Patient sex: M
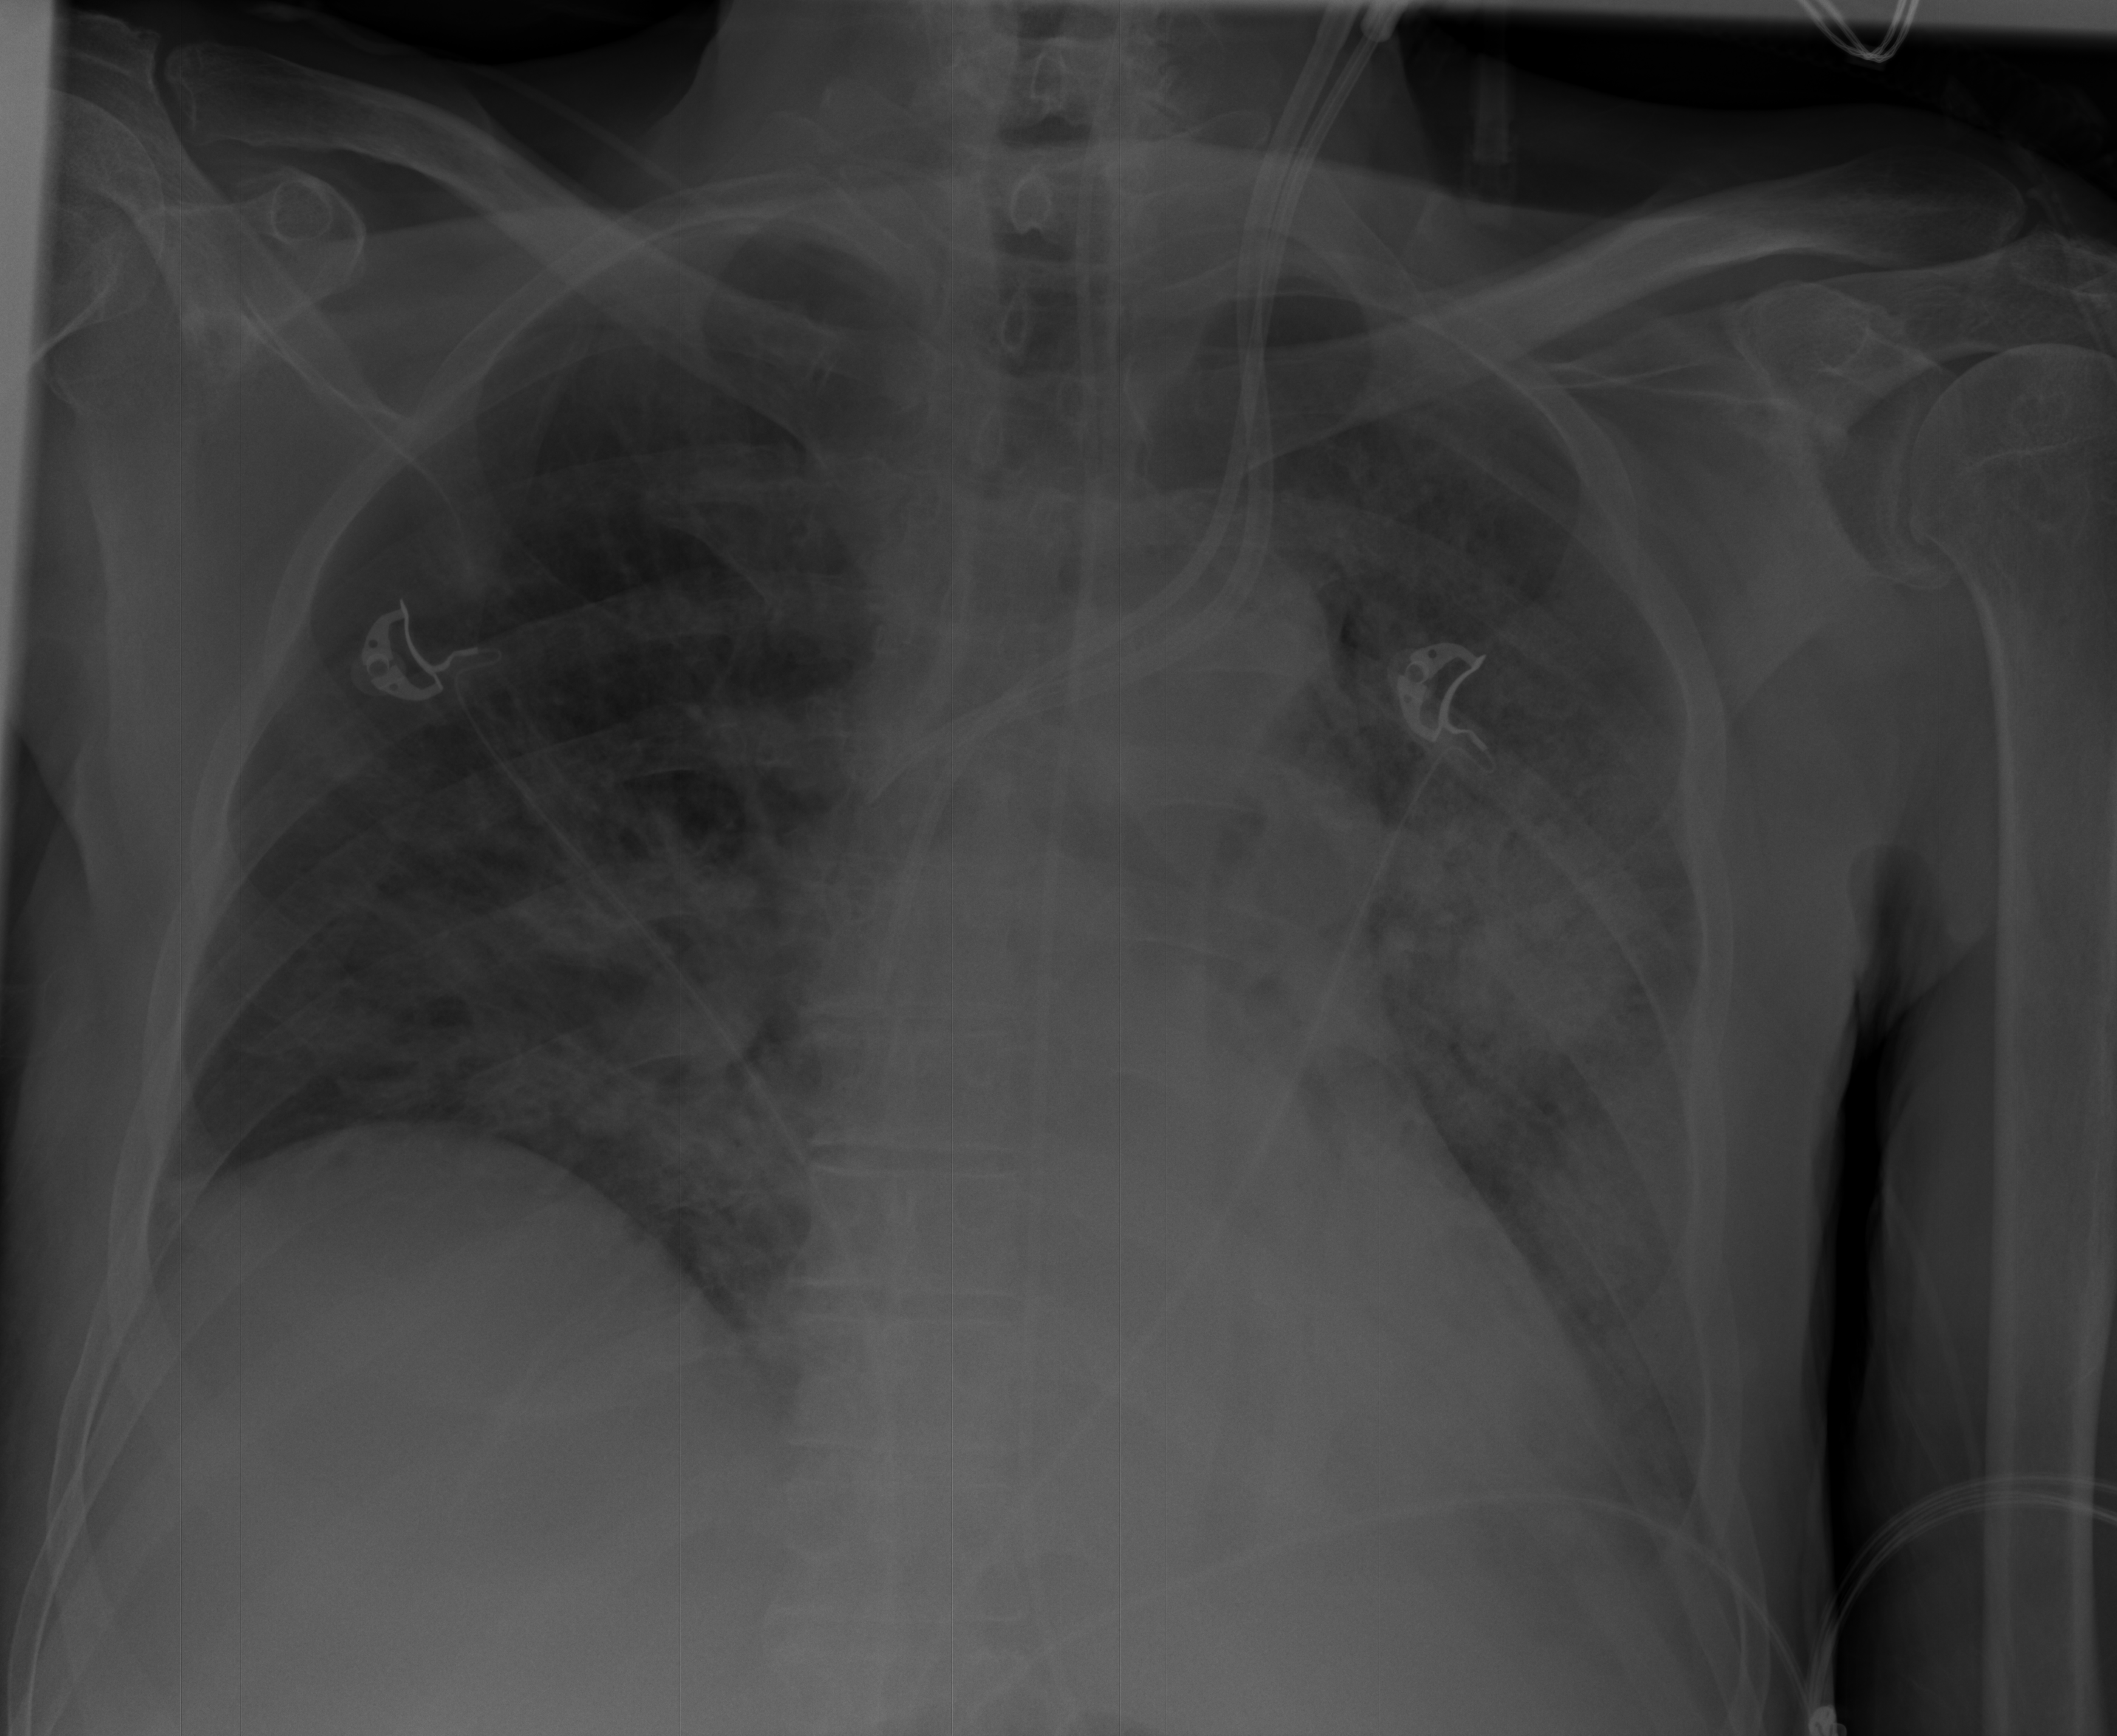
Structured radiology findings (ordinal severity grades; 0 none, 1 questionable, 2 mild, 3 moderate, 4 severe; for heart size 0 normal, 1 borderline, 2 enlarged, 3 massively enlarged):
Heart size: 0
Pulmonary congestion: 0
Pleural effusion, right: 2
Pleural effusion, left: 2
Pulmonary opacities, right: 3
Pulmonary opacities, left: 3
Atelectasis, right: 2
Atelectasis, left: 3